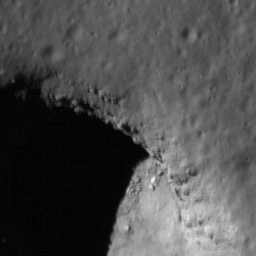
Pit: Compton Pit
Host crater: Compton Crater
Host type: impact_melt
Lunar coordinates: latitude 56.225, longitude 106.196